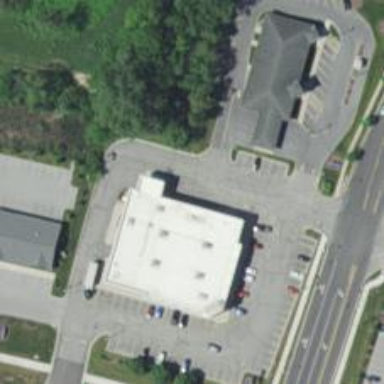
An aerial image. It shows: Pharmacy providing healthcare services.